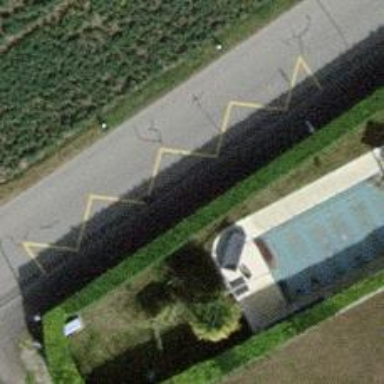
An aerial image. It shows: Asphalt sidewalk leading to public transport platform.